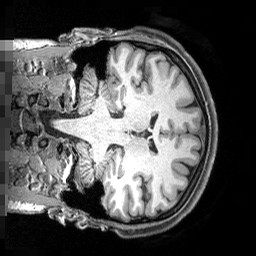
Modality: T1w
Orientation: coronal
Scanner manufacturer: siemens
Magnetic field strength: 3 T
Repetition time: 2.4 s
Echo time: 0.00256 s